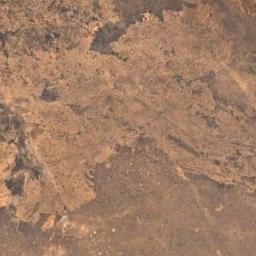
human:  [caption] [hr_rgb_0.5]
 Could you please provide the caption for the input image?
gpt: The desert has deep yellow sand and the desert terrain is rugged .

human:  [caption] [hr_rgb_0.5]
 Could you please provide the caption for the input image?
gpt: There are some bare rocks in this desert .

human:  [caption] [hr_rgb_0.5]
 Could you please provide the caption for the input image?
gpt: The yellow desert covers the brown bare land .

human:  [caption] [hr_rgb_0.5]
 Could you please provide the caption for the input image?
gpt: The desert is on the hill full of yellow sand .

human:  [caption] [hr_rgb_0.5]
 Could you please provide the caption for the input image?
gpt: A brown desert covered with bare land .